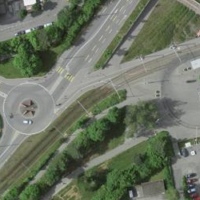
EUNIS habitat code: 57
Species observed at this site:
Fraxinus excelsior